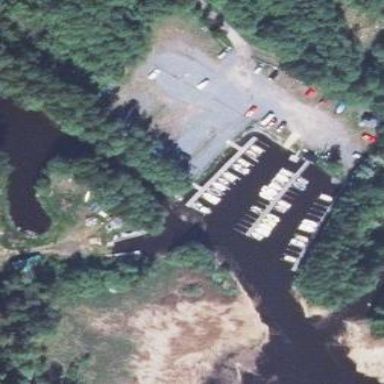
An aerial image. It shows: Marina on leisure land.